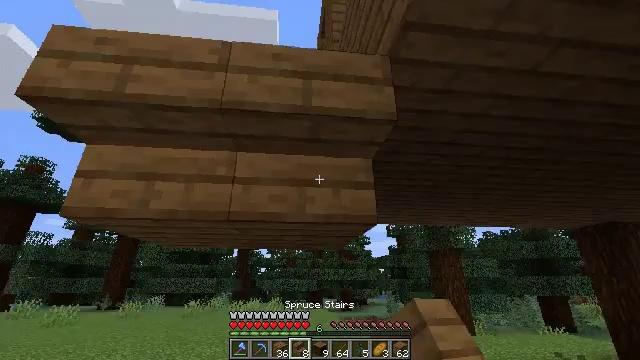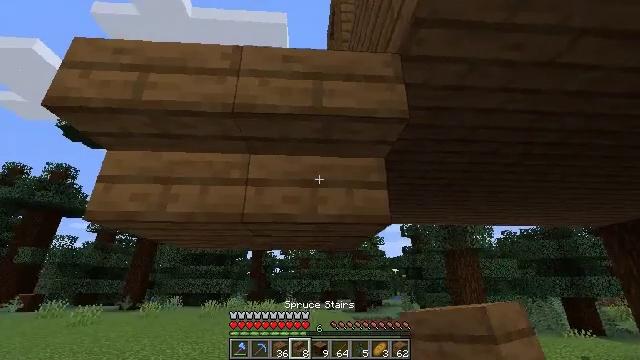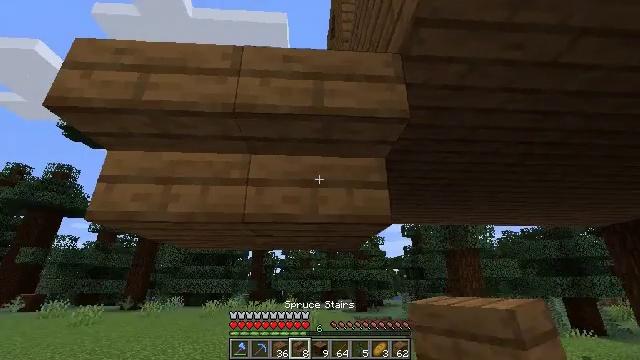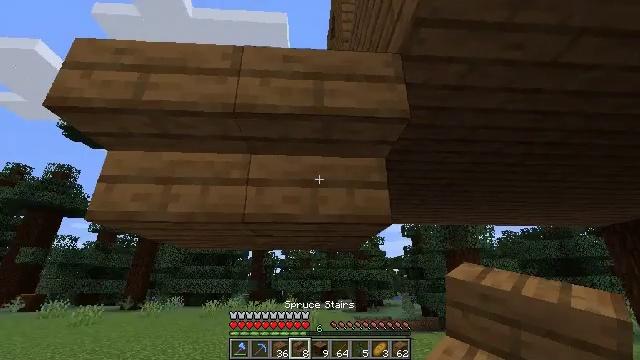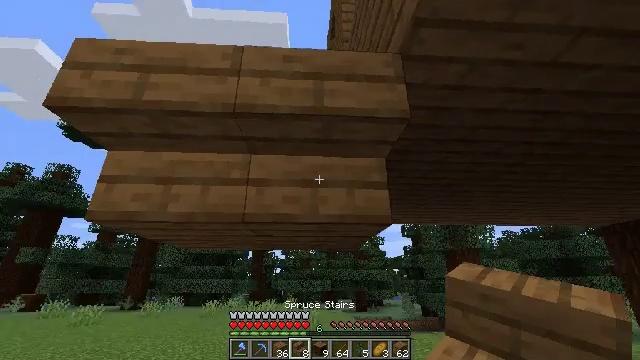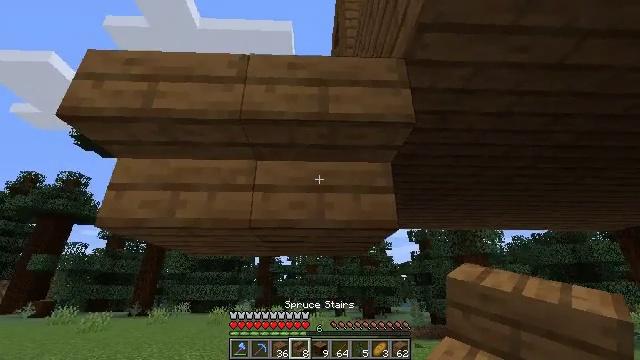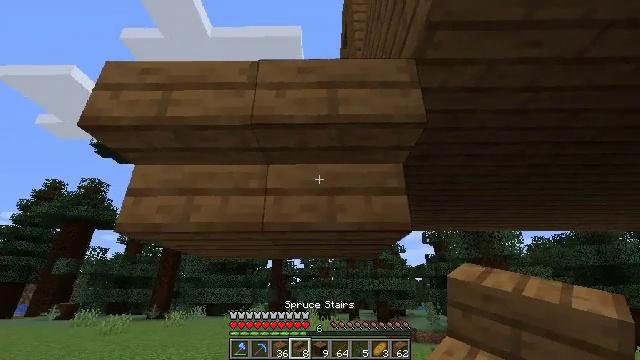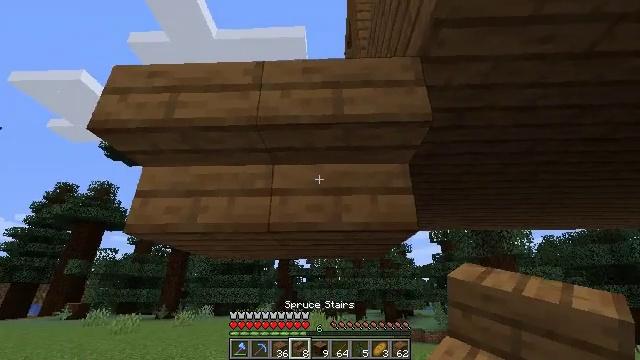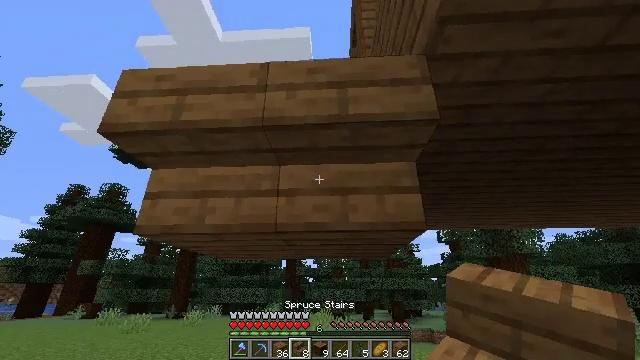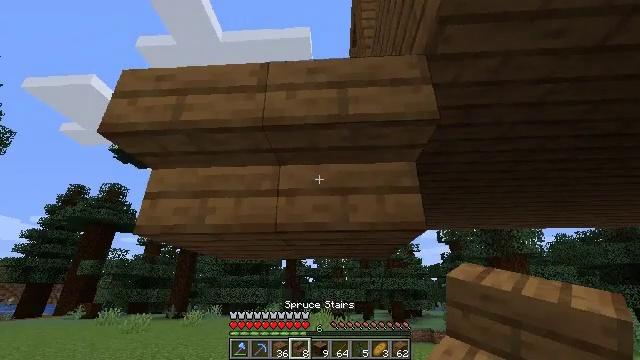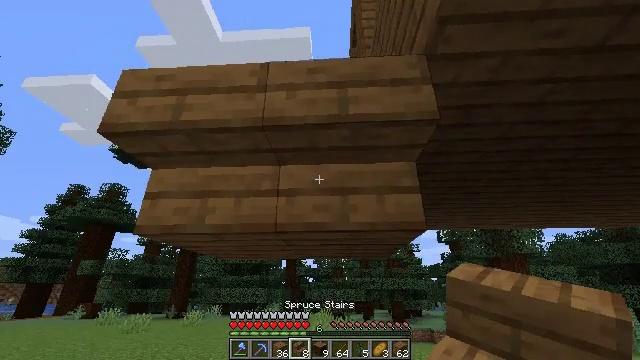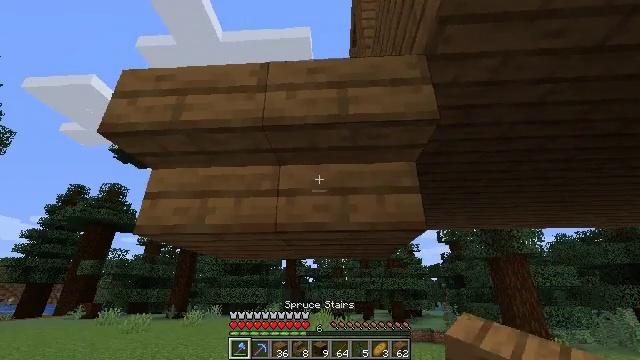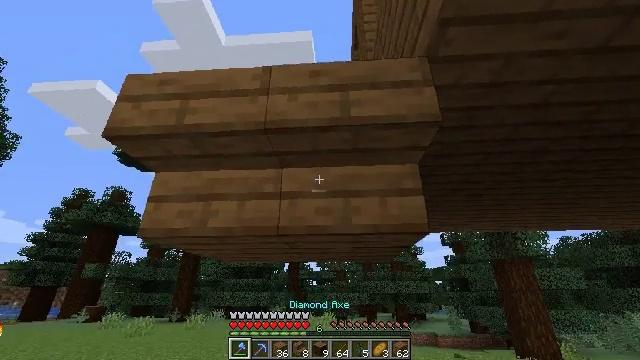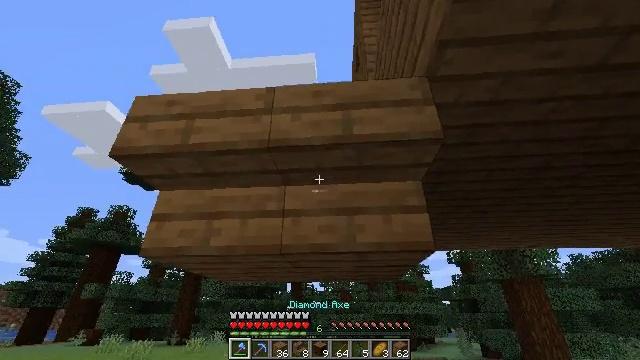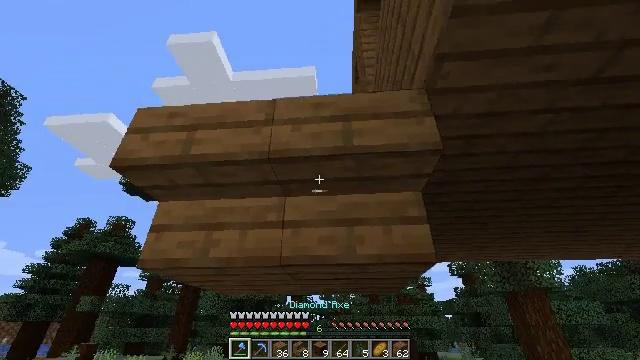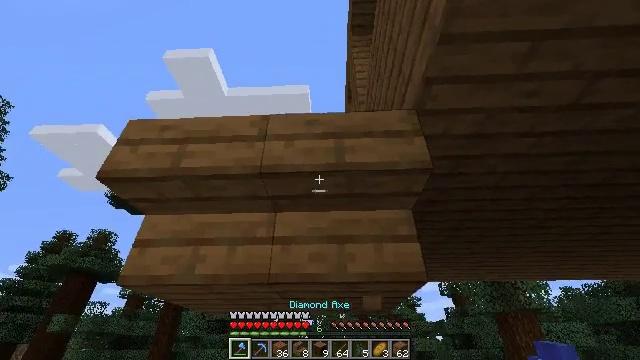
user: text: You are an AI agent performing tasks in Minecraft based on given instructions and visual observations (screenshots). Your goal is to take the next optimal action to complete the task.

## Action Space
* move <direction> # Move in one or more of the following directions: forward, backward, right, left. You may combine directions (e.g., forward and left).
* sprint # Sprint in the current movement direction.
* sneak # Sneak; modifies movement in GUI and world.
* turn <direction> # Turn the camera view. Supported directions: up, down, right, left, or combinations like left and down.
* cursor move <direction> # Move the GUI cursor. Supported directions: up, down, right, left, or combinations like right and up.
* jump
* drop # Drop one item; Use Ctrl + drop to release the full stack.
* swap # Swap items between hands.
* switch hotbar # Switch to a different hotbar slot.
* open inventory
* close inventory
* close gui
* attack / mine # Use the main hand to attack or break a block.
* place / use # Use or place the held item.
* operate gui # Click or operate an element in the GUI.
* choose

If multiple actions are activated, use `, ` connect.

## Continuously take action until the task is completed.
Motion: motion action
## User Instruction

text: Mine the spruce stairs block.
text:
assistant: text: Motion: turn left
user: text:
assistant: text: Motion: no_op
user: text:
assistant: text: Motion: no_op
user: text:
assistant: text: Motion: no_op
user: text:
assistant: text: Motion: turn left and up
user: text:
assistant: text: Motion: turn left
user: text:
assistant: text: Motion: turn left
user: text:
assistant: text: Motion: turn left
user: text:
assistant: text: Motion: no_op
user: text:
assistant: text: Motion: no_op
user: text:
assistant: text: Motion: switch to hotbar 1
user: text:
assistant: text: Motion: switch to hotbar 1
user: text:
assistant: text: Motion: turn up, switch to hotbar 1
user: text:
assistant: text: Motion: turn up
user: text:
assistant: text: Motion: turn right and up, attack / mine
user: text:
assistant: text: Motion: turn right and up, attack / mine
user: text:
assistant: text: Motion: turn right and up, attack / mine
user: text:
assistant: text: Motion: attack / mine
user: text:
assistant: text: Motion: attack / mine
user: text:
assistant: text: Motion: attack / mine
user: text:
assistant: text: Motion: attack / mine
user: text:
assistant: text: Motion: move left, turn left and down, attack / mine
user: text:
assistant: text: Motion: move left, turn left and down, attack / mine
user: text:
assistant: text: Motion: move left, turn left and down, attack / mine
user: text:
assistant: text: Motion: attack / mine
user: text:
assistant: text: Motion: attack / mine
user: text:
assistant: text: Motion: attack / mine
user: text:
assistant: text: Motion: turn right, attack / mine
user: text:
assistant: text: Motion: turn right, attack / mine
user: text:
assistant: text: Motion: turn right, attack / mine